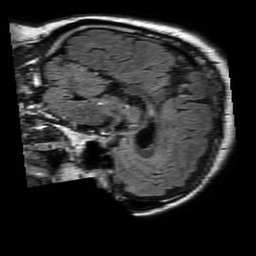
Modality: FLAIR
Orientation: sagittal
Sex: male
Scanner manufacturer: philips
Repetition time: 11 s
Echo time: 0.125 s